Question: : Align my 'Checkbox''s view to the left of my 'LinearLayout' (=) !

'''
<?xml version="1.0" encoding="utf-8"?>
<LinearLayout xmlns:android="http://schemas.android.com/apk/res/android"
android:layout_width="match_parent"
android:layout_height="match_parent"
android:orientation="horizontal"
android:layout_gravity="center_vertical"
android:weightSum="14">
<LinearLayout
android:layout_width="wrap_content"
android:layout_height="wrap_content"
android:layout_weight="13"
>
<TextView
android:id="@+id/tv_ville_secteur"
android:layout_width="wrap_content"
android:layout_height="wrap_content"
android:layout_marginLeft="8dp"
android:gravity="center_vertical"
android:paddingTop="4dp"
android:text="TextView"
android:textColor="@android:color/holo_blue_dark"
android:textSize="26dp" />
</LinearLayout>
<LinearLayout
android:id="@+id/linearlayout"
android:layout_width="wrap_content"
android:layout_height="wrap_content"
android:layout_weight="1"
android:layout_gravity="left"
android:gravity="left"
>
<CheckBox
android:id="@+id/cb_ville_secteur"
android:layout_width="wrap_content"
android:layout_height="wrap_content"
android:textSize="26dp"
android:layout_gravity="left"
android:gravity="left"
android:layout_marginRight="2dp"
android:text="text" />
</LinearLayout>
</LinearLayout>
'''
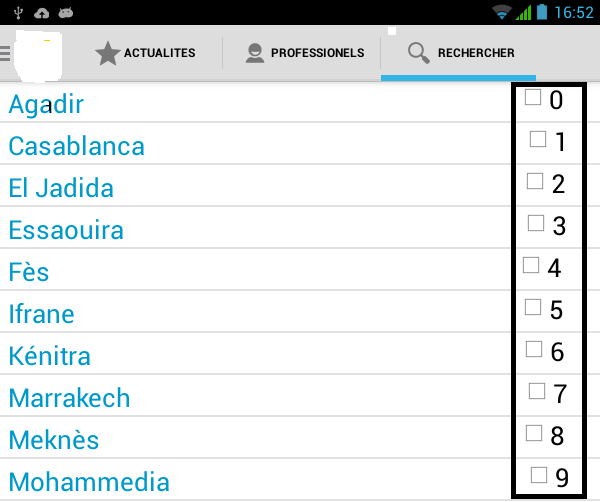
Answer: I believe this is what you are looking for. You will need to determine if 100dp is wide enough or too wide for your checkboxes (is it only ever going to be 1 digit, 2 digits, 5 digits?). I also moved margins/padding and gravity to more obvious elements. When using weights, always keep in mind to set the corresponding width or height to 0dp, wrap_content will compete with the weight when the layout is being calculated, and I believe this to be the main reason your checkboxes are not lining up.

'''
<?xml version="1.0" encoding="utf-8"?>
<LinearLayout xmlns:android="http://schemas.android.com/apk/res/android"
android:layout_width="match_parent"
android:layout_height="match_parent"
android:orientation="vertical" >
<LinearLayout
android:layout_width="match_parent"
android:layout_height="wrap_content"
android:layout_gravity="center_vertical"
android:gravity="center_vertical"
android:orientation="horizontal"
android:paddingLeft="8dp"
android:paddingRight="2dp" >
<TextView
android:id="@+id/tv_ville_secteur"
android:layout_width="0dp"
android:layout_height="wrap_content"
android:layout_weight="1"
android:paddingTop="4dp"
android:text="Agadir"
android:textSize="26dp" />
<CheckBox
android:id="@+id/cb_ville_secteur"
android:layout_width="100dp"
android:layout_height="wrap_content"
android:text="1"
android:textSize="26dp" />
</LinearLayout>
<LinearLayout
android:layout_width="match_parent"
android:layout_height="wrap_content"
android:layout_gravity="center_vertical"
android:gravity="center_vertical"
android:orientation="horizontal"
android:paddingLeft="8dp"
android:paddingRight="2dp" >
<TextView
android:id="@+id/tv_ville_secteur"
android:layout_width="0dp"
android:layout_height="wrap_content"
android:layout_weight="1"
android:paddingTop="4dp"
android:text="Casablanca"
android:textSize="26dp" />
<CheckBox
android:id="@+id/cb_ville_secteur"
android:layout_width="100dp"
android:layout_height="wrap_content"
android:text="2"
android:textSize="26dp" />
</LinearLayout>
<LinearLayout
android:layout_width="match_parent"
android:layout_height="wrap_content"
android:layout_gravity="center_vertical"
android:gravity="center_vertical"
android:orientation="horizontal"
android:paddingLeft="8dp"
android:paddingRight="2dp" >
<TextView
android:id="@+id/tv_ville_secteur"
android:layout_width="0dp"
android:layout_height="wrap_content"
android:layout_weight="1"
android:paddingTop="4dp"
android:text="El Jadida"
android:textSize="26dp" />
<CheckBox
android:id="@+id/cb_ville_secteur"
android:layout_width="100dp"
android:layout_height="wrap_content"
android:text="3"
android:textSize="26dp" />
</LinearLayout>
<LinearLayout
android:layout_width="match_parent"
android:layout_height="wrap_content"
android:layout_gravity="center_vertical"
android:gravity="center_vertical"
android:orientation="horizontal"
android:paddingLeft="8dp"
android:paddingRight="2dp" >
<TextView
android:id="@+id/tv_ville_secteur"
android:layout_width="0dp"
android:layout_height="wrap_content"
android:layout_weight="1"
android:paddingTop="4dp"
android:text="Lots of text in this one to stretch the limits of the text view"
android:textSize="26dp" />
<CheckBox
android:id="@+id/cb_ville_secteur"
android:layout_width="100dp"
android:layout_height="wrap_content"
android:text="999"
android:textSize="26dp" />
</LinearLayout>
</LinearLayout>
'''
Obviously you only need to pull out one row from the code above, I added multiple to show/test the alignment.